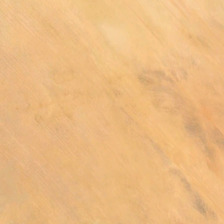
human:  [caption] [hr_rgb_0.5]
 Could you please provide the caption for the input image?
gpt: many khaki sand on the desert while with some black mark in it .

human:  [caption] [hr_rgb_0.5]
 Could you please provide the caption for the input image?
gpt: part of desert with khaki and black sand in it .

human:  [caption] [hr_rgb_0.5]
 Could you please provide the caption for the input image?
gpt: part of desert with khaki sand in it .

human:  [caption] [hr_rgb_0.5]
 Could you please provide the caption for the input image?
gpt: part of desert in it while with some light black mark in it .

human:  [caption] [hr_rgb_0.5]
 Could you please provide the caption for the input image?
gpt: it is a piece of yellow desert .